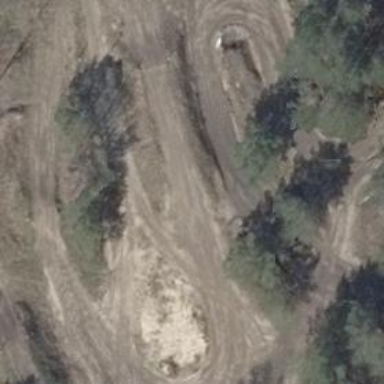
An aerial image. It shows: Motocross track for leisure land.